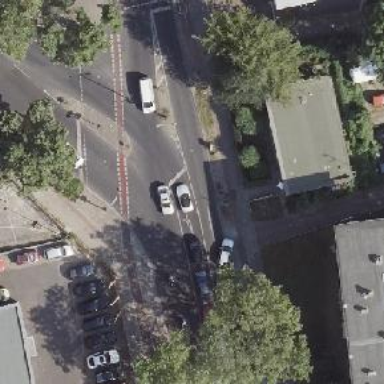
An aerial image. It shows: Road with traffic signals.